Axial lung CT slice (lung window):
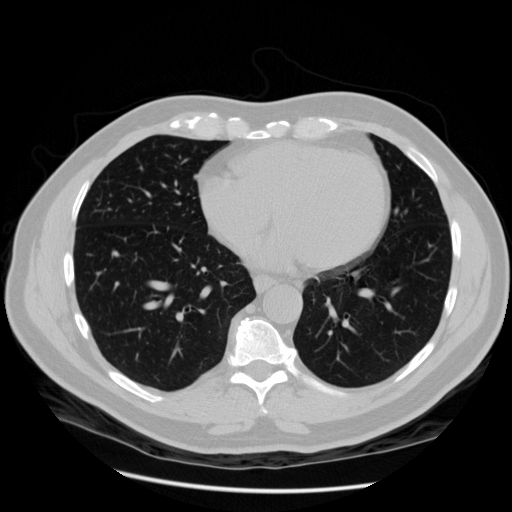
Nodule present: no